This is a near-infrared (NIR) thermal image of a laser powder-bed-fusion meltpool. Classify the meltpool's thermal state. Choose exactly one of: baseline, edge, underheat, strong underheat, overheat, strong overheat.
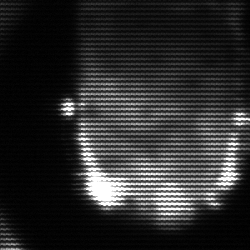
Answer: baseline